Interaction volume radius: 5 \u00c5
Interaction volume height: 10 \u00c5
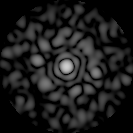
Disorder parameter: 0.9038